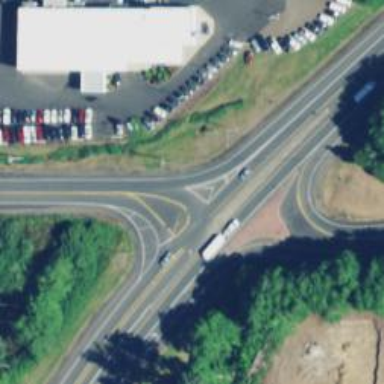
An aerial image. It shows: Asphalt trunk highway.